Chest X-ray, AP view. Patient: 58 years old, sex M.
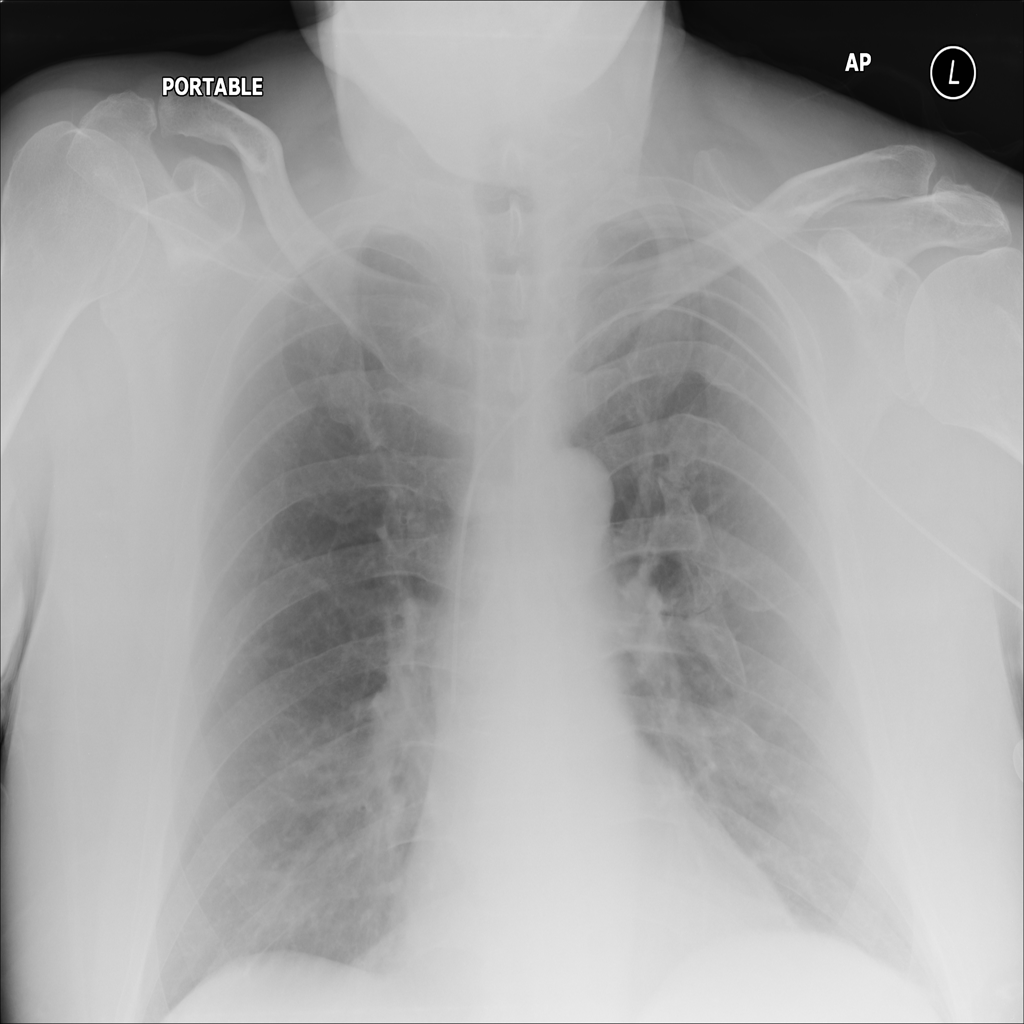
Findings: No Finding